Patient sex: F
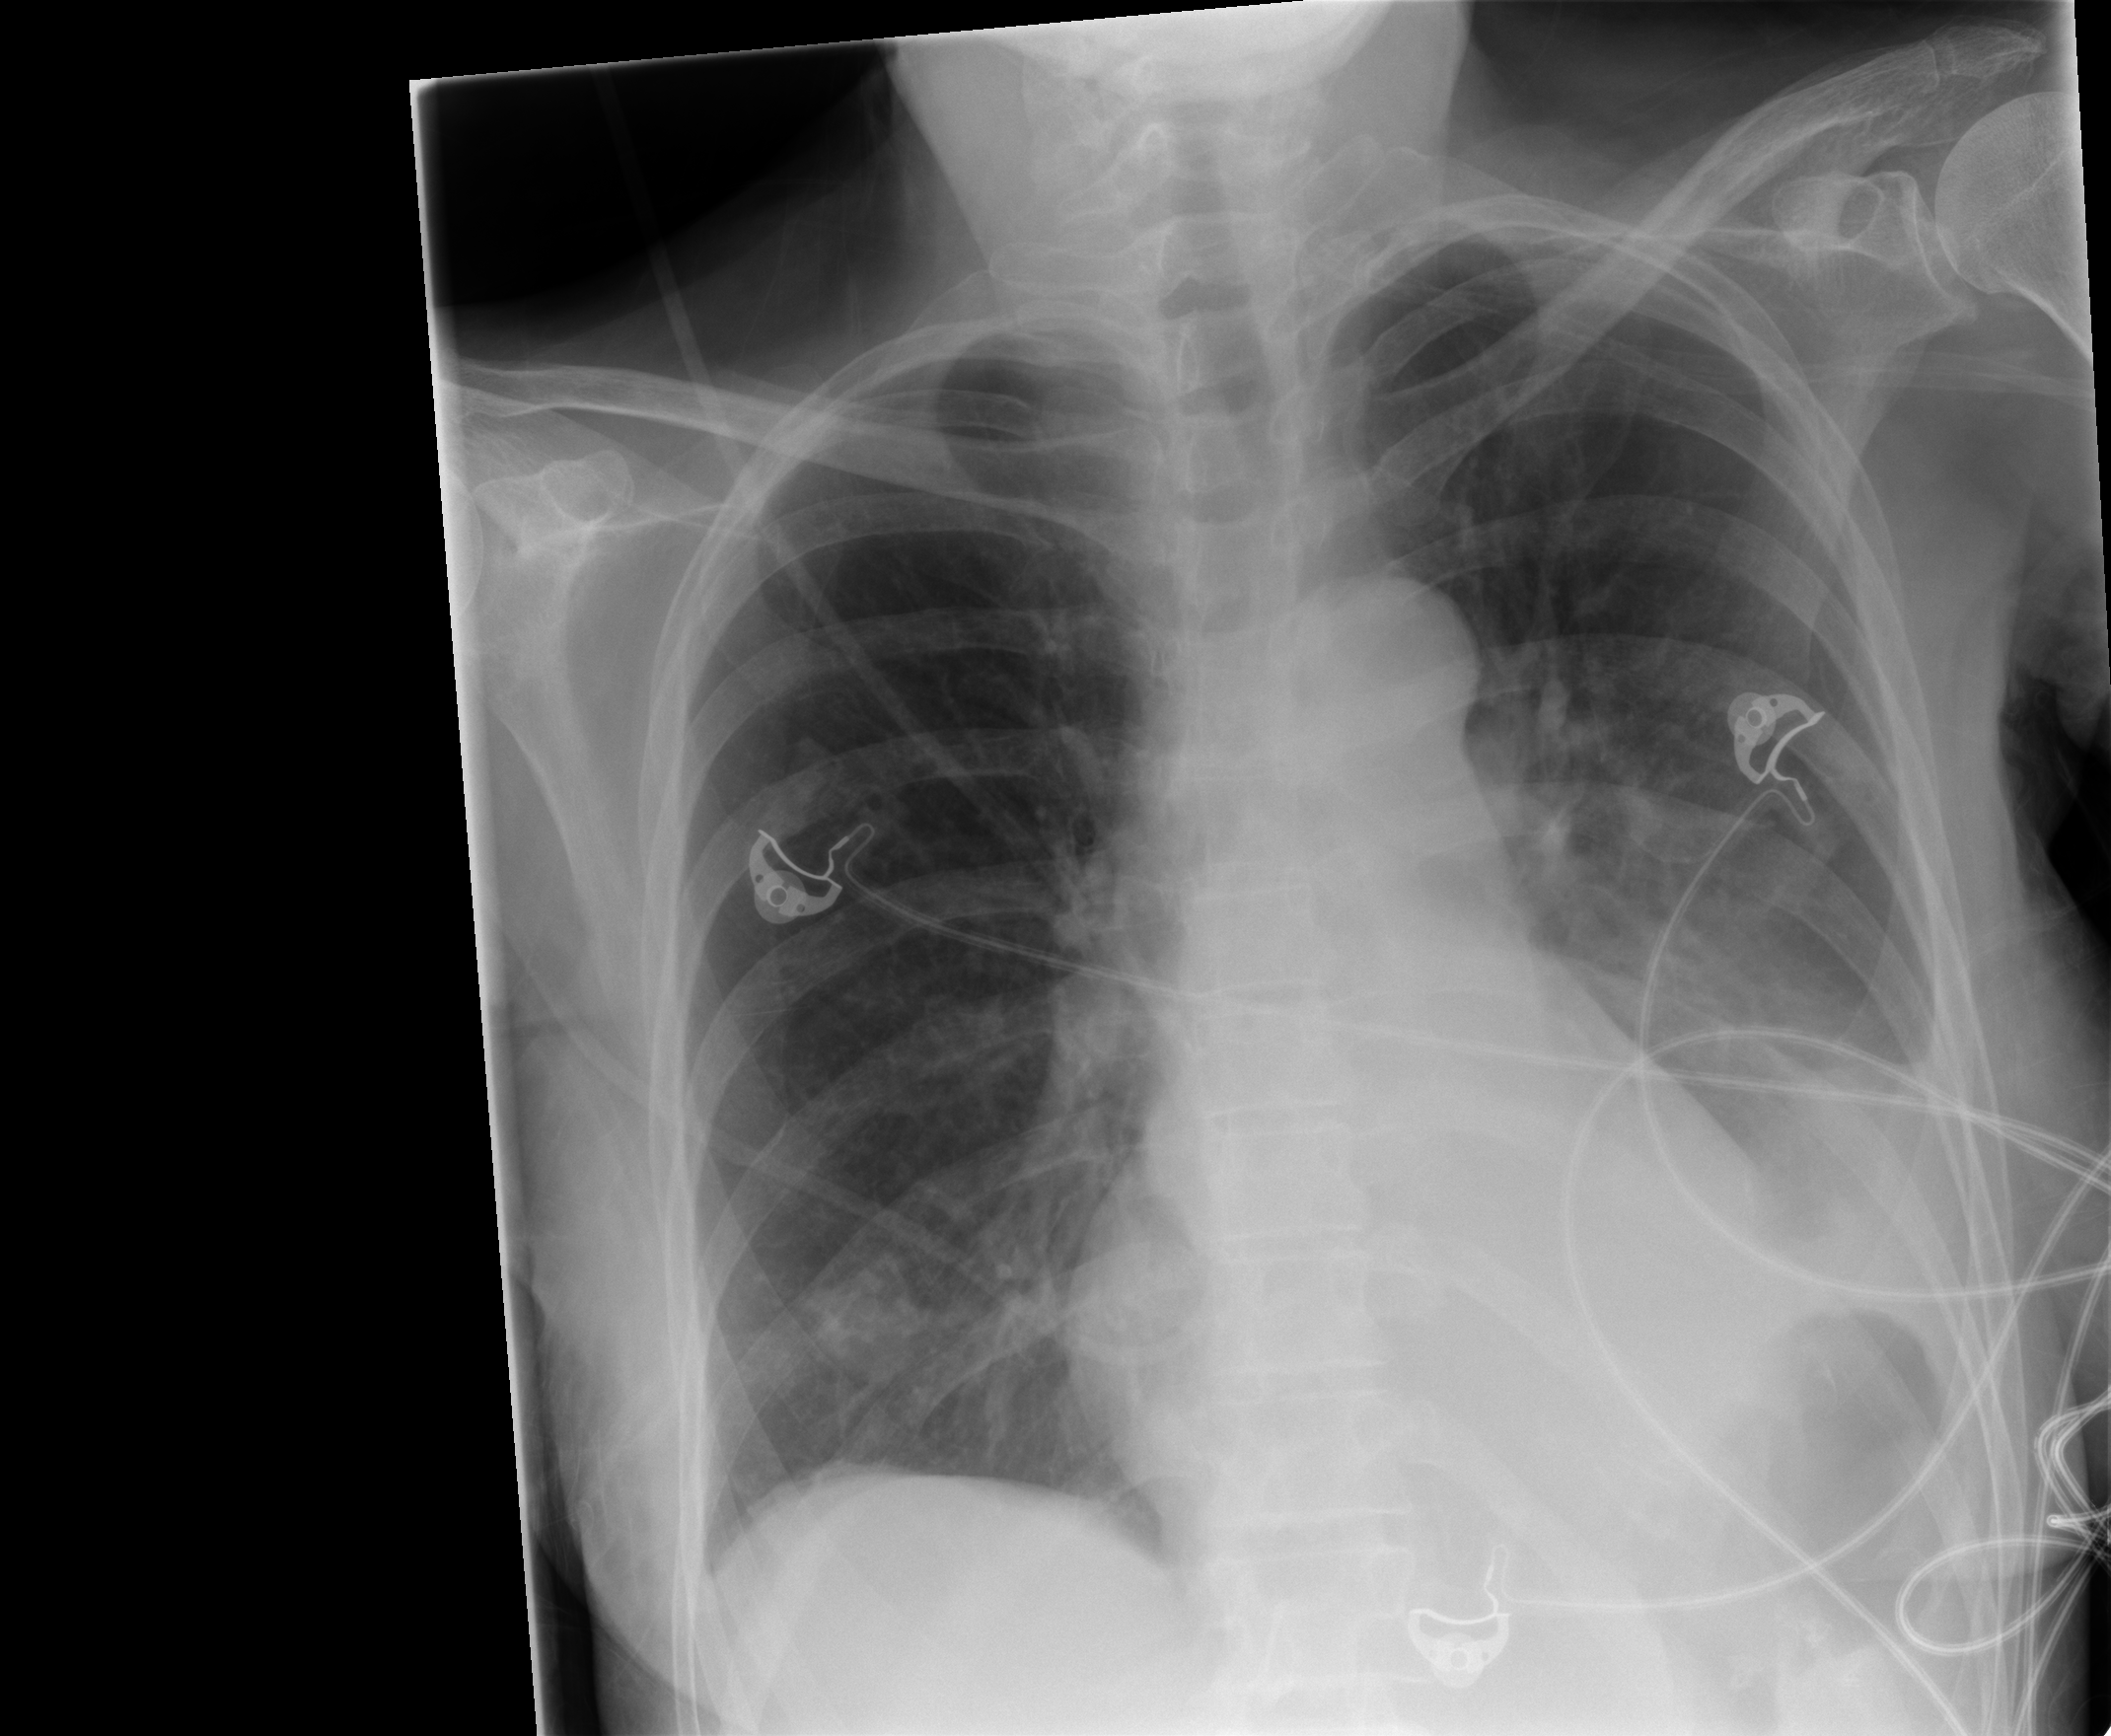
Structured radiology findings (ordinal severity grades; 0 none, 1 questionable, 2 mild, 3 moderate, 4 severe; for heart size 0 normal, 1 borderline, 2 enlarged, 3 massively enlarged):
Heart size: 0
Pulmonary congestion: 0
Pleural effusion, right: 0
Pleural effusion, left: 3
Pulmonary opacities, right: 1
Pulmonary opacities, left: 2
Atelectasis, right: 0
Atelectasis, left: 2